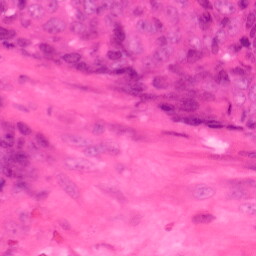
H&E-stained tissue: Colon